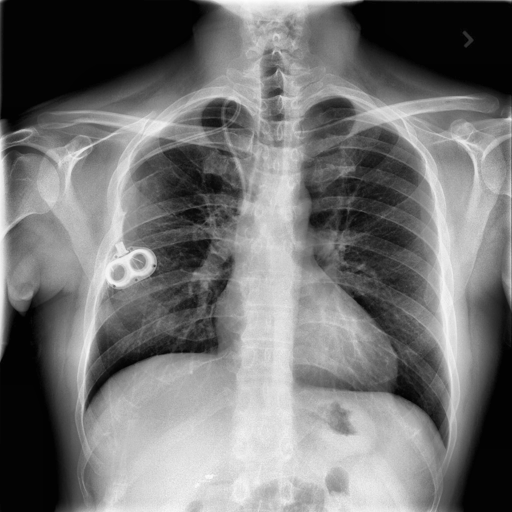
Finding: NORMAL